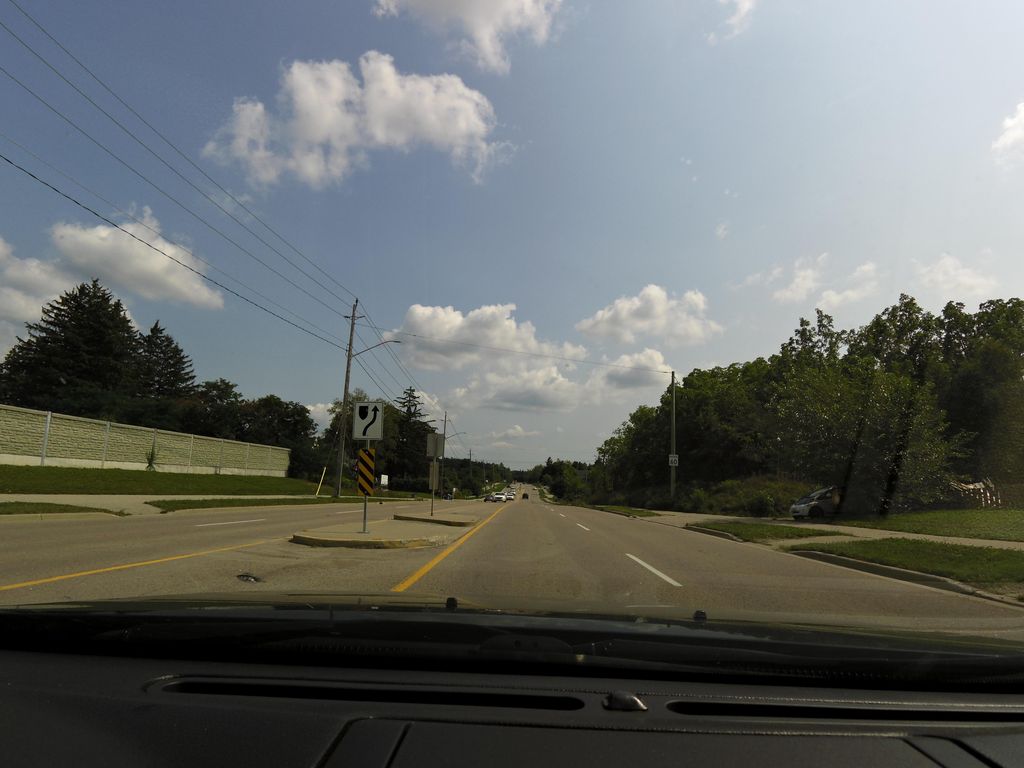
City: kitchener-waterloo